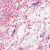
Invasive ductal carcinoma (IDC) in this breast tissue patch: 0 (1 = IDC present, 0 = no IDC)